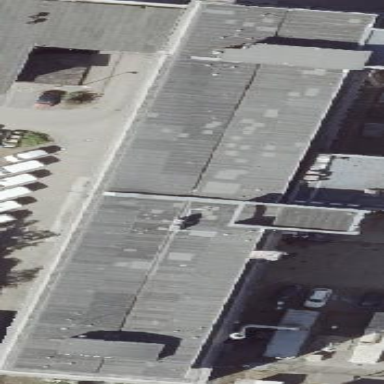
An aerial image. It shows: Flat-roofed commercial building.